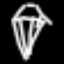
Label: diamond